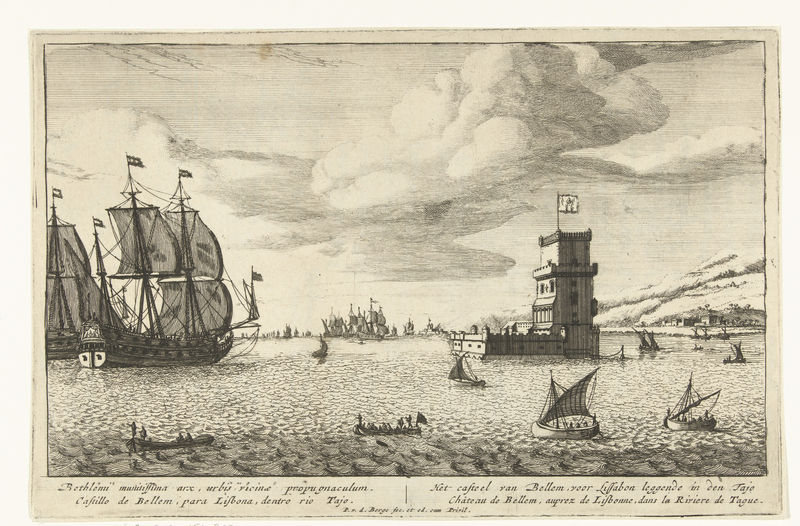
Titel: Toren van Belém in de rivier Taag gelegen
Künstler: Pieter van den Berge
Standort: Amsterdam
Institution: Rijksmuseum
Schlagwörter: meer, landschaft, skizze, zeichnung, schiff, schiffe, segel, segelboot, papier, fahnen, krieg, schlacht, segelboote, festung, text, postkarte, marine, fort, piraten, mondsiche